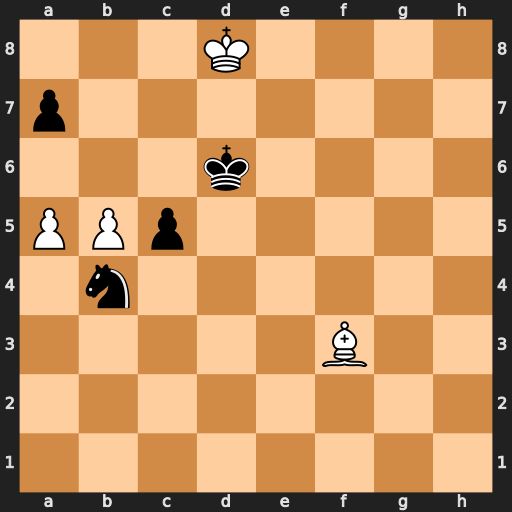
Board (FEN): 3K4/p7/3k4/PPp5/1n6/5B2/8/8
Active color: w
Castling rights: -
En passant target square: c6
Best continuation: a6 c4 b6 Nxa6 bxa7